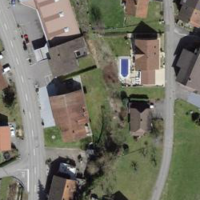
EUNIS habitat code: 54
Species observed at this site:
Lamium galeobdolon